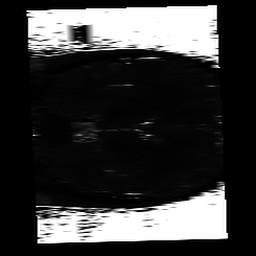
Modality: T2map
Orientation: coronal
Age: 10
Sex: female
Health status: ill